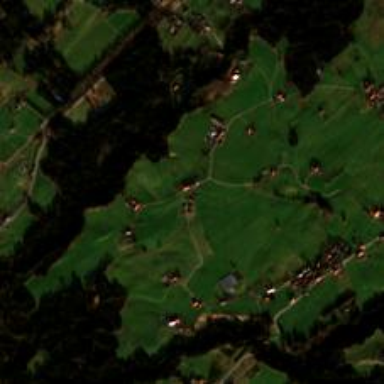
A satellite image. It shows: Village.